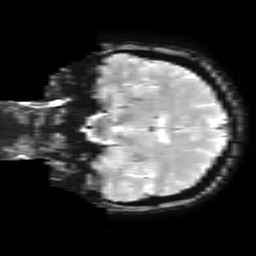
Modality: T2starw
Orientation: coronal
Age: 49
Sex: female
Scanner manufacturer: ge
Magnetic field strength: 3 T
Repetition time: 0.65 s
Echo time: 0.02 s